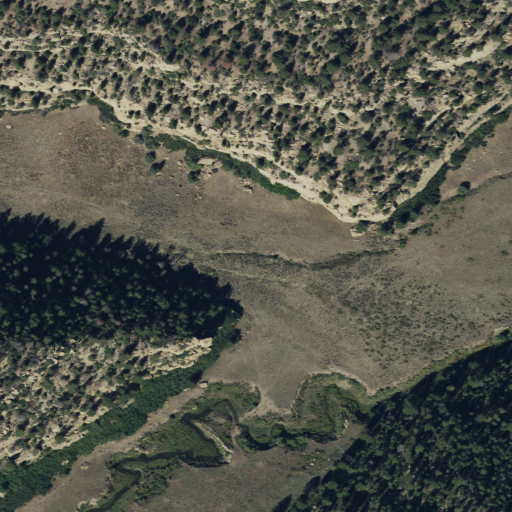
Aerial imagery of valley in Utah named Supply Canyon containing evergreen forest, shrub, deciduous forest, and pasture